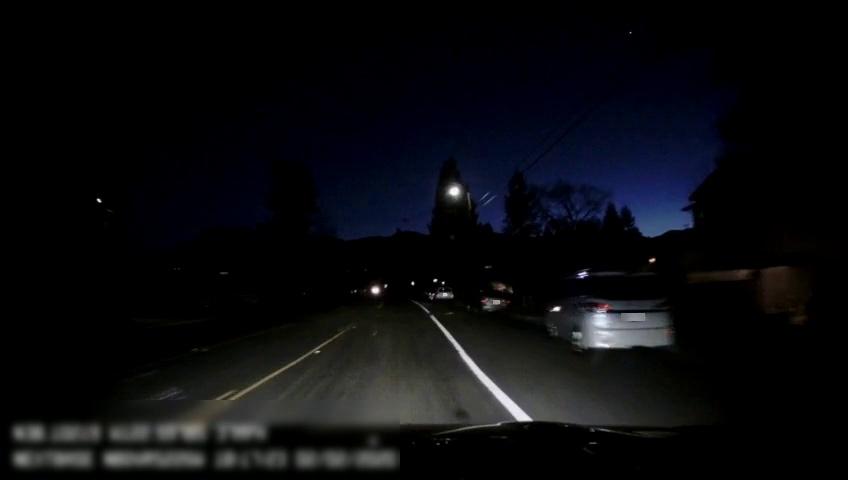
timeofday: Night
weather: Other
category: Drivable Space
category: Vehicles | SUV
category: Vehicles | SUV
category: Vehicles | Car
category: Vehicles | Car
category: Lanes | Alternate Lane
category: Lanes | Opposite Lane
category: Lanes | Alternate Lane